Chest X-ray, AP view. Patient: 22 years old, sex M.
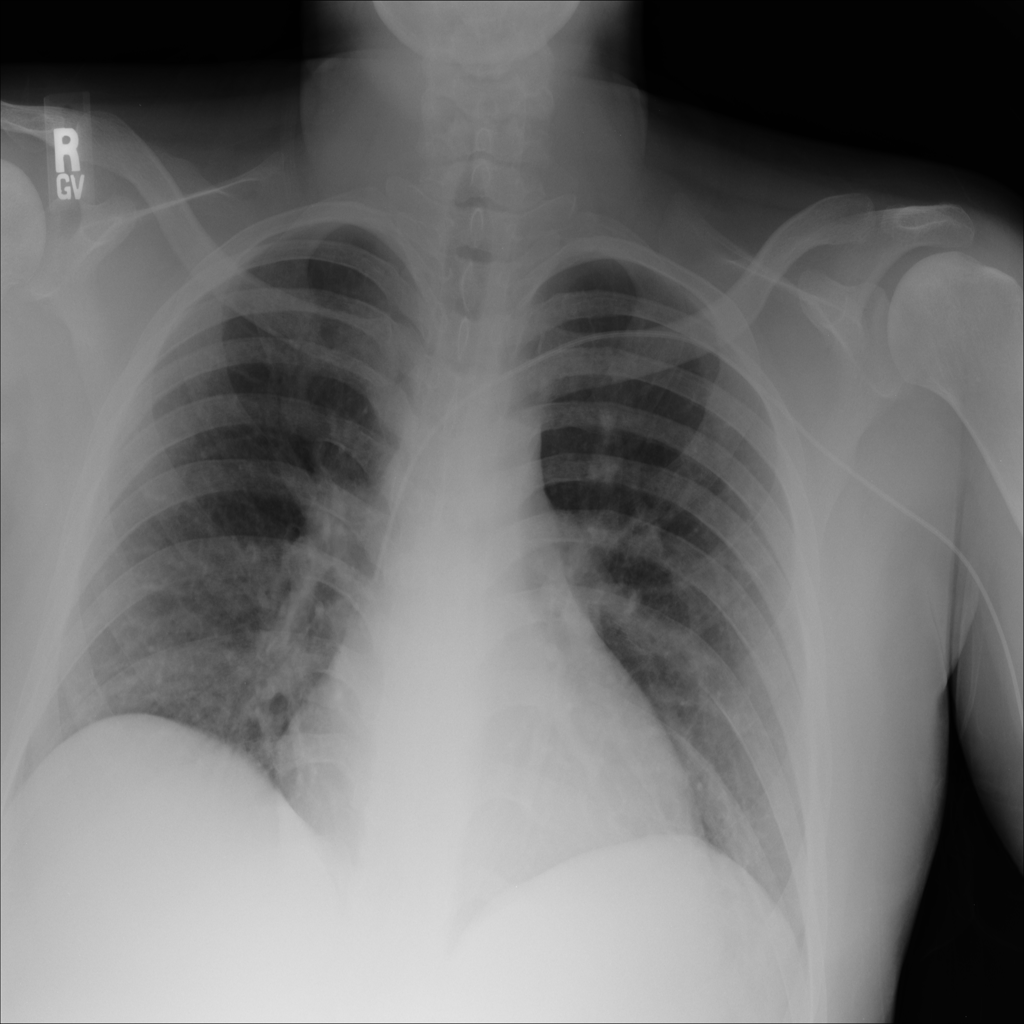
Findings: No Finding